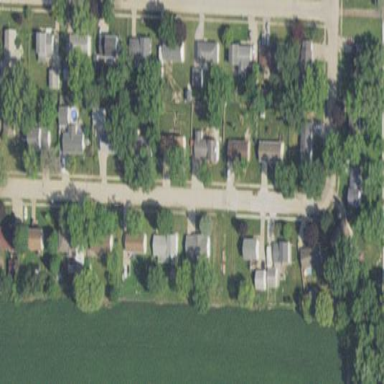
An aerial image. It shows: Sidewalk.